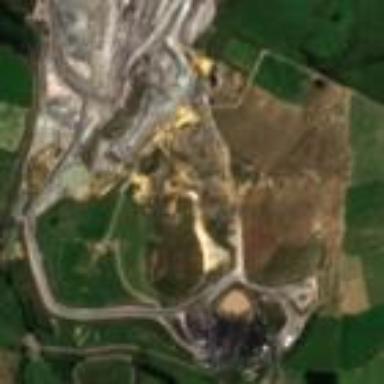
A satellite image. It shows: Quarry area.